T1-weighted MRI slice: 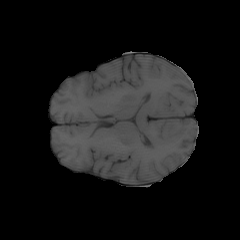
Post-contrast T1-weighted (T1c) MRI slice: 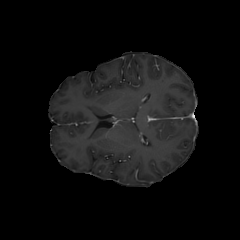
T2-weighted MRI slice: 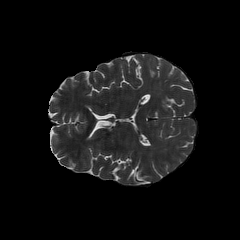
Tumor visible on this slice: yes